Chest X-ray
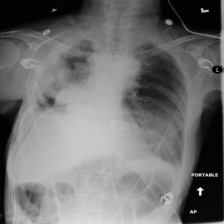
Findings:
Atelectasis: negative
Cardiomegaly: negative
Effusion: negative
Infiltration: negative
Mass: negative
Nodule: negative
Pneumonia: negative
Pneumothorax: negative
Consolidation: negative
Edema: positive
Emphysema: negative
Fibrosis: negative
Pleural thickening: negative
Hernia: negative